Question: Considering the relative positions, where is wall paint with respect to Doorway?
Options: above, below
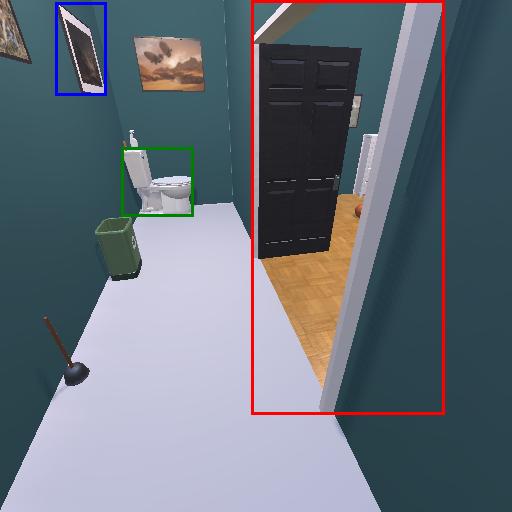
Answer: above